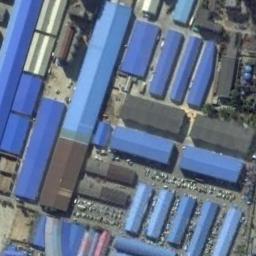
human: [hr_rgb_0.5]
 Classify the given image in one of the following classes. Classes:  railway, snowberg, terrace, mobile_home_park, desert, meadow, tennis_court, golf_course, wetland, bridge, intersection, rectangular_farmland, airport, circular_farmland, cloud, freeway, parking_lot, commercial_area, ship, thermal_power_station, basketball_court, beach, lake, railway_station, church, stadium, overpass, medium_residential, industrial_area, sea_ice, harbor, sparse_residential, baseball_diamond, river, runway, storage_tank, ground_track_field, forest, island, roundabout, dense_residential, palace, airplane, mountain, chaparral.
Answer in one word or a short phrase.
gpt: industrial_area